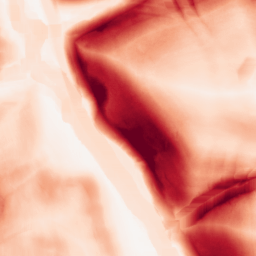
Category: morphological
Decomposition family: morphological_gradient
Decomposition parameters: size: 15
shape: square
Upsampling method: quintic
Upsampling parameters: scale: 2
Upsampling scale: 2